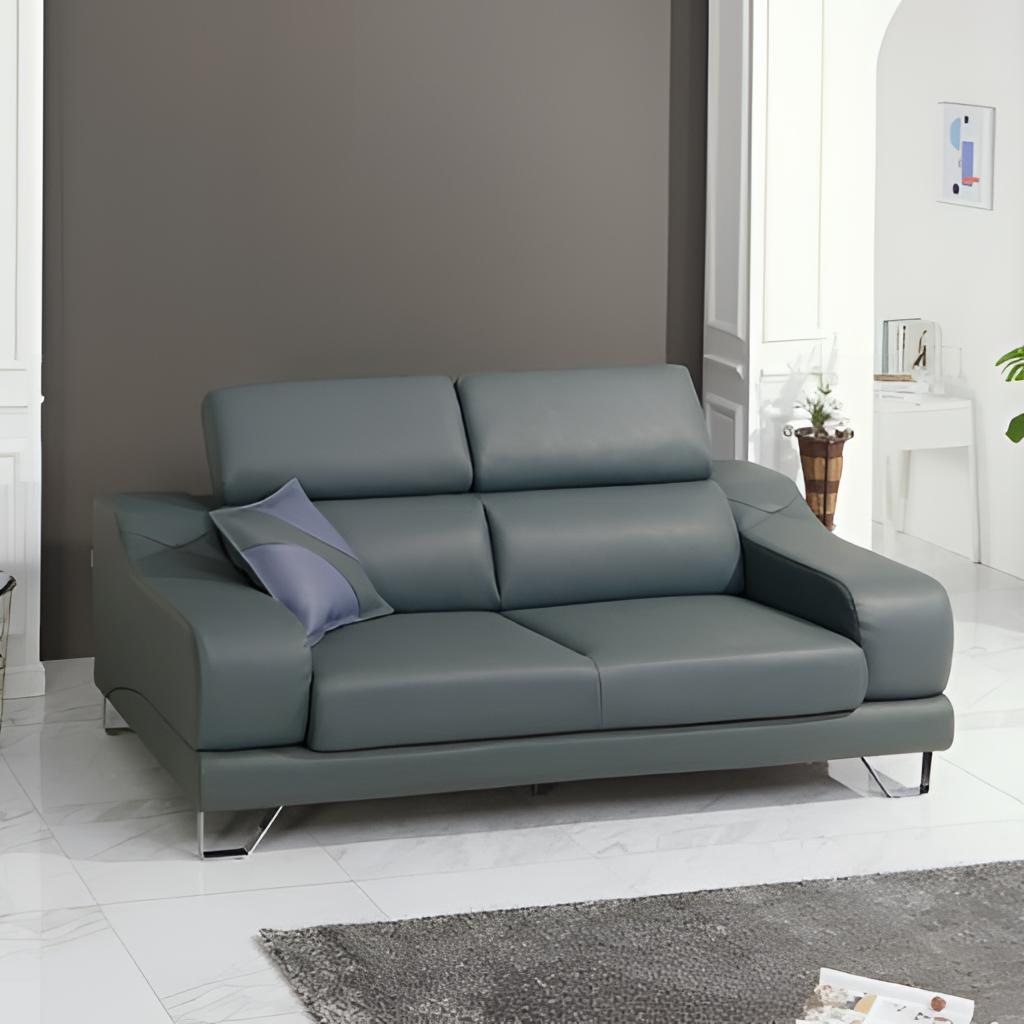
leather sofa, living room, paint wallpaper, with solid pattern, white tile flooring, with large square pattern, modern